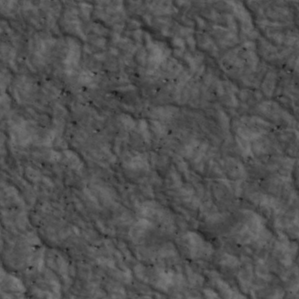
Label: non_frost